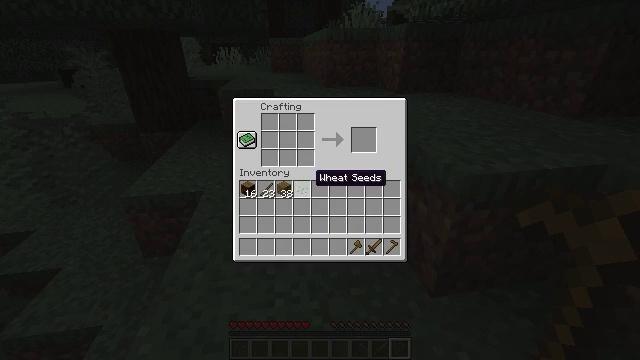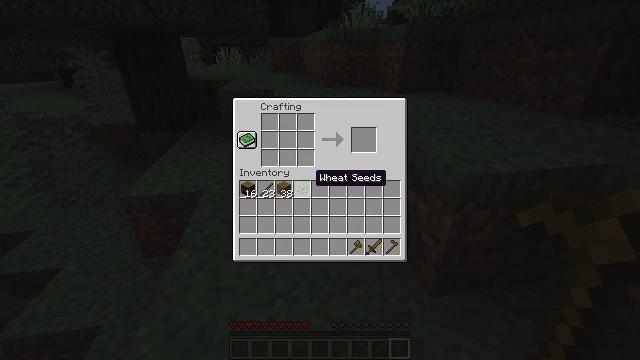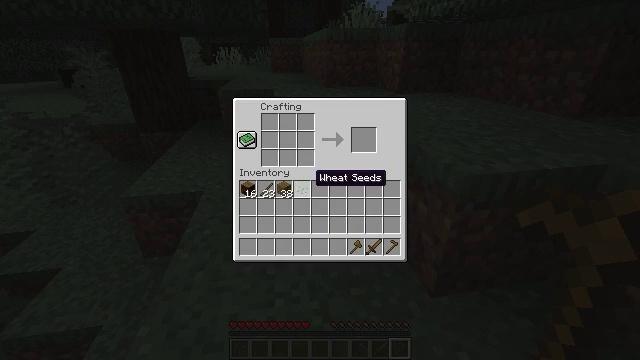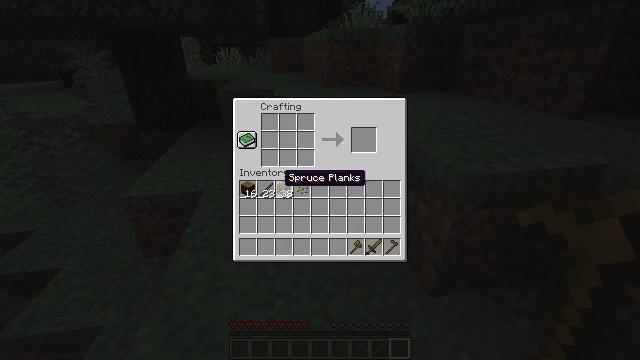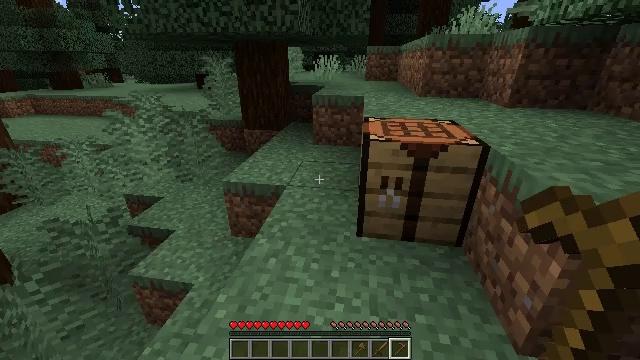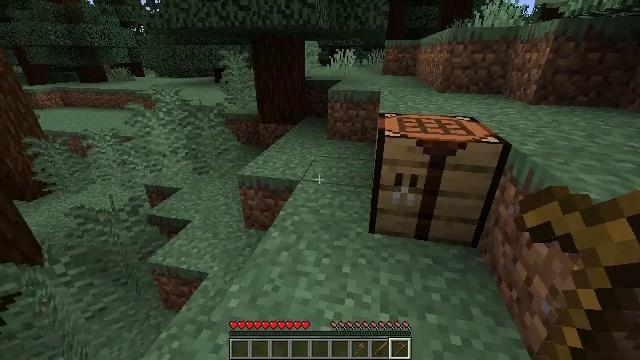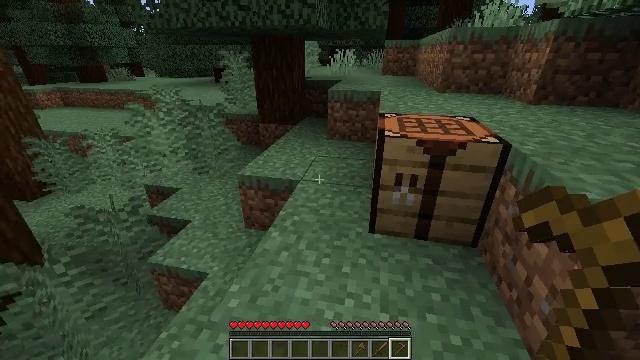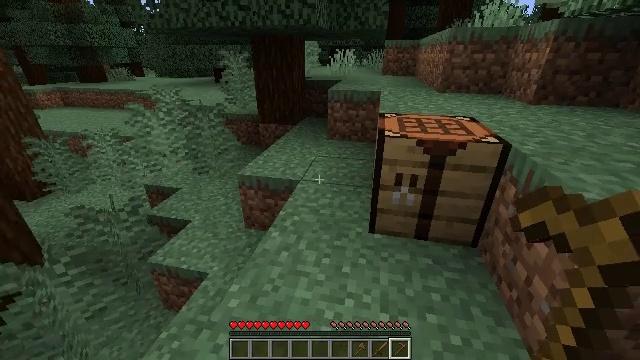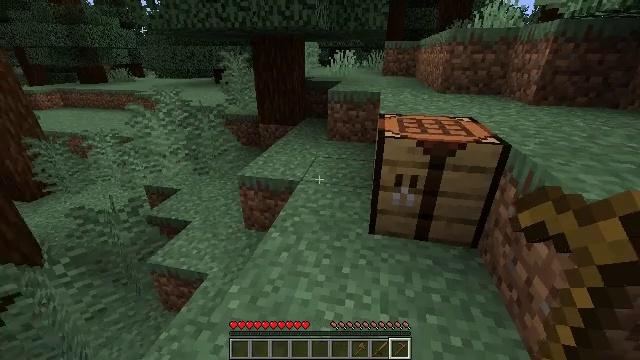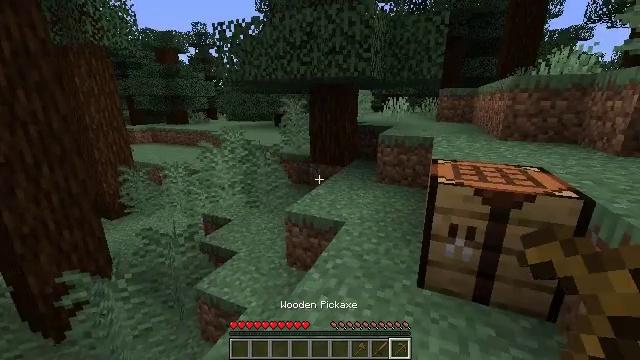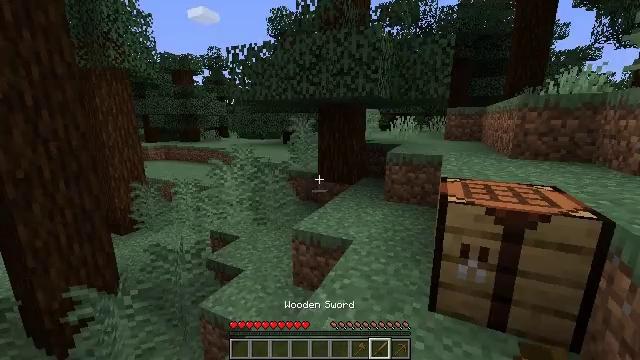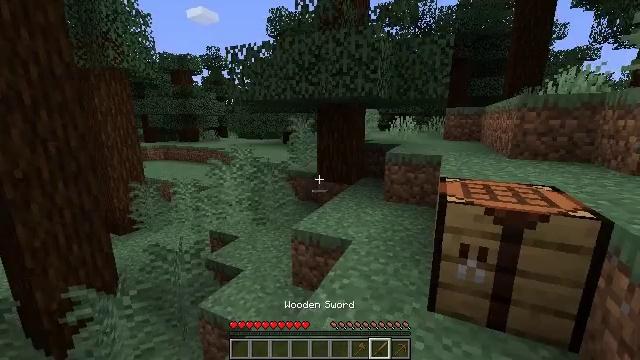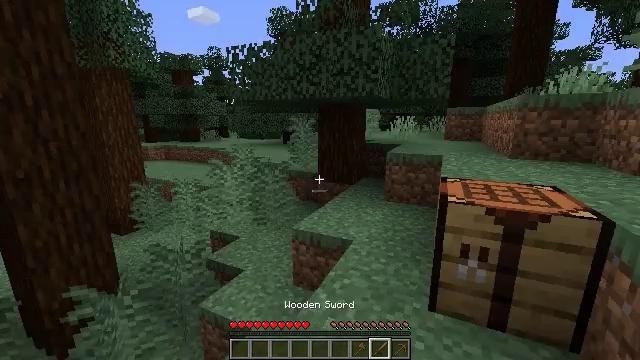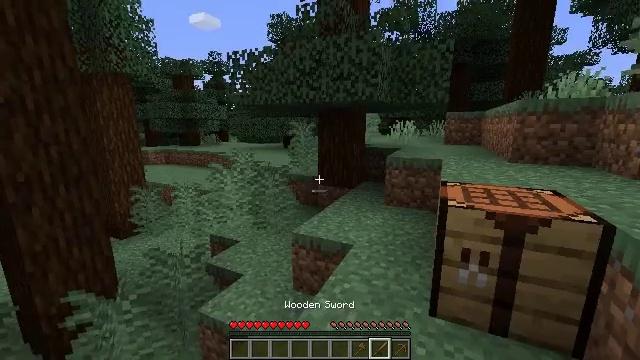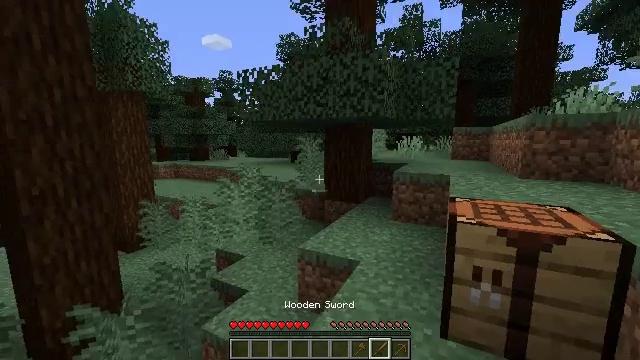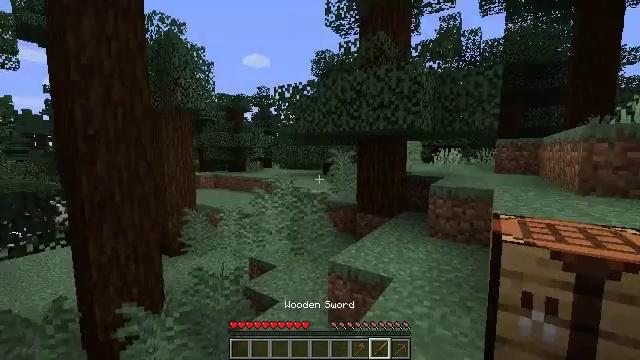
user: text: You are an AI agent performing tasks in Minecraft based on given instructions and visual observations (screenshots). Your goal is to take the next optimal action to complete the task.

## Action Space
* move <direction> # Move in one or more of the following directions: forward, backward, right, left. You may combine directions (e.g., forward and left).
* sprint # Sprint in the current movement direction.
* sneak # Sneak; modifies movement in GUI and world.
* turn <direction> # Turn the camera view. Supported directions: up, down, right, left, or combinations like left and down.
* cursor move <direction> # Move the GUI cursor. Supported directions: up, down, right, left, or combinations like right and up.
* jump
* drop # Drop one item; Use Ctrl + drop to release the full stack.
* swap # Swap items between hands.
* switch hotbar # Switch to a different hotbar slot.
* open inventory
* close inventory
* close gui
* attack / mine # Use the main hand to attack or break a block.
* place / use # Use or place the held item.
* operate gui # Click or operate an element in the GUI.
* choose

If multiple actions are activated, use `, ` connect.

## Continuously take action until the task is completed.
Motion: motion action
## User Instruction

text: Kill the cow.
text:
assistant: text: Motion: no_op
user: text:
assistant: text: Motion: no_op
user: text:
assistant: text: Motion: no_op
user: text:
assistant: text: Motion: cursor move left
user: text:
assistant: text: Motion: cursor move left and up
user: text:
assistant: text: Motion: turn left and down, close gui
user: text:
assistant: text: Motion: open inventory
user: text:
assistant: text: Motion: no_op
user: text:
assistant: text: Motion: no_op
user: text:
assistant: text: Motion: turn left and up
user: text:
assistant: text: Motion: turn left and up
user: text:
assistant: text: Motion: no_op
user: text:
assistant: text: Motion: no_op
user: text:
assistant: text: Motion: no_op
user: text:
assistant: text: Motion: turn left and up
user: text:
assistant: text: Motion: turn left and up
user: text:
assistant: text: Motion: turn left and up
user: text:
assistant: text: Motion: turn left and up
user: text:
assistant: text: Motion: turn left
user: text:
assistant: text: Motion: turn left
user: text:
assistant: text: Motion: no_op
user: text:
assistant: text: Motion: no_op
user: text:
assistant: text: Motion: no_op
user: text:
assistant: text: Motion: no_op
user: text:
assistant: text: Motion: turn right and down
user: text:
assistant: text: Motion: turn right and down
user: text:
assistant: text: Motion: no_op
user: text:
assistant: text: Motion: no_op
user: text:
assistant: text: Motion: turn right
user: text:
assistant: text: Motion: turn right and down